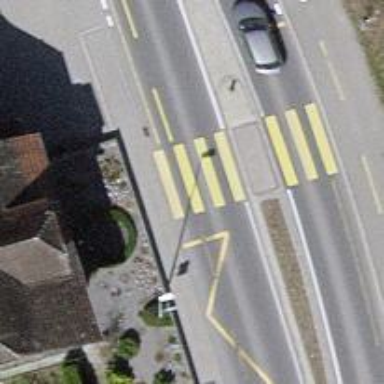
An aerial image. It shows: Uncontrolled zebra crossing with pedestrian island.